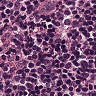
Metastatic tissue present: no